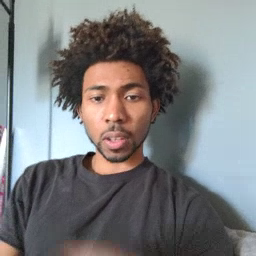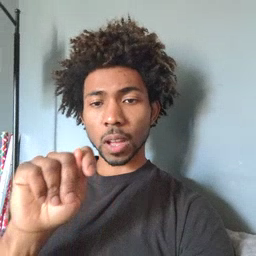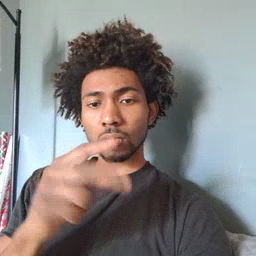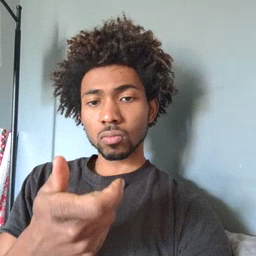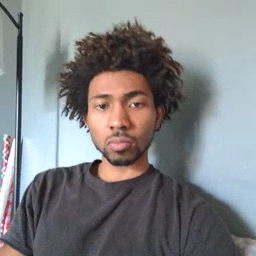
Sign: TV